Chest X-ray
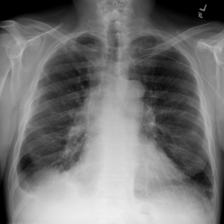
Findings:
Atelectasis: positive
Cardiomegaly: negative
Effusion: positive
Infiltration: negative
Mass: negative
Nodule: negative
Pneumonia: negative
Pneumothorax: negative
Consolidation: negative
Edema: negative
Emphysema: negative
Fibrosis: negative
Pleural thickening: negative
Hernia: negative